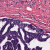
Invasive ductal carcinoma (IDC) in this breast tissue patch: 0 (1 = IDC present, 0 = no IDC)